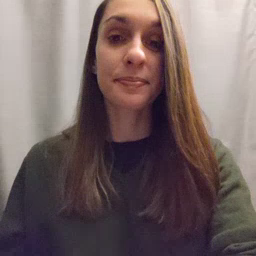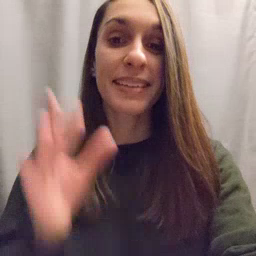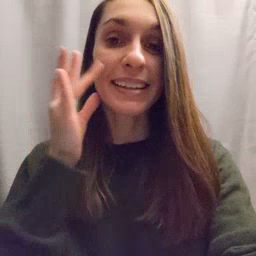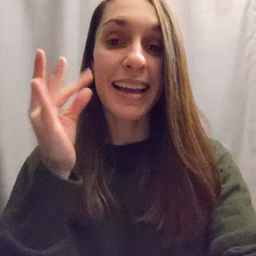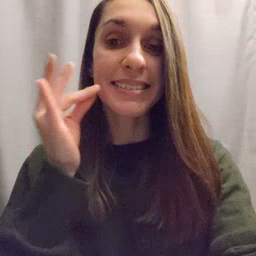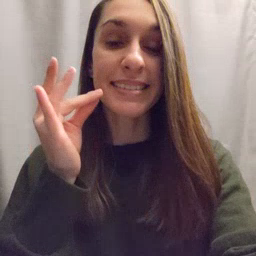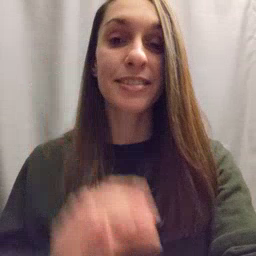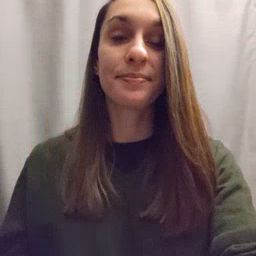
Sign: cat